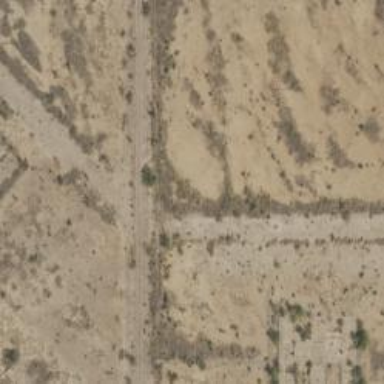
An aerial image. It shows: Track road.